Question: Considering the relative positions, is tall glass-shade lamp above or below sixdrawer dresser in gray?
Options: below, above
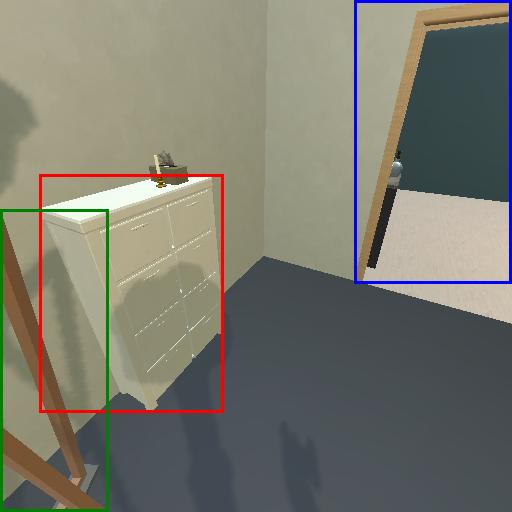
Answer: below